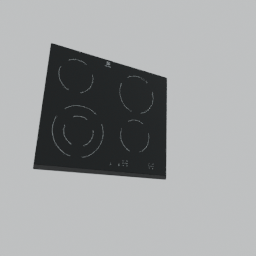
Label: appliances